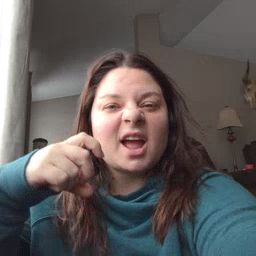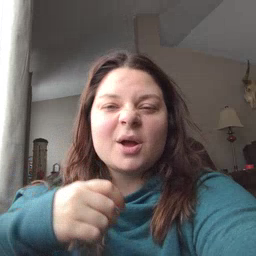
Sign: time